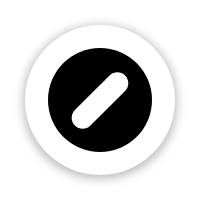
Cursor type: not_allowed
OS/theme: linux-google-cursor
Variant: black